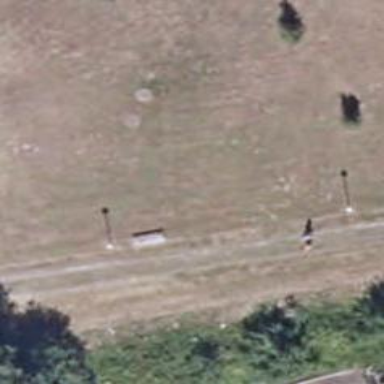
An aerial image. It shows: Bench.